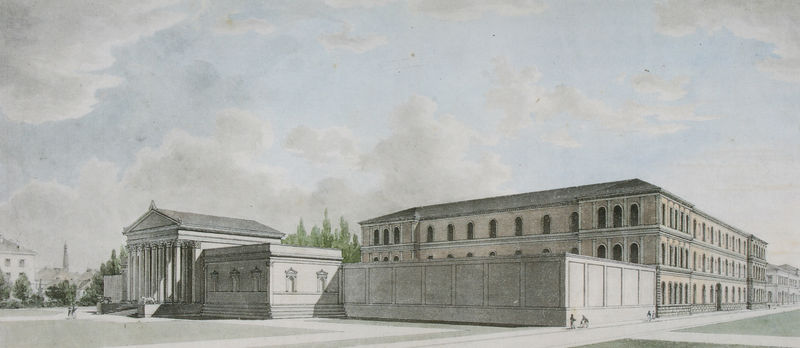
Titel: Vorentwurf Staatsbibliothek am Königsplatz/Luisenstraße
Künstler: Friedrich von Gärtner
Standort: München
Institution: Bayerische Staatsbibliothek
Schlagwörter: baum, blau, gemälde, himmel, schatten, weiß, wolken, aquarell, bäume, grün, kirchturm, menschen, stadt, fenster, grau, hell, licht, skizze, strasse, säule, säulen, tür, zeichnung, dach, gebäude, haus, rasen, schloss, weg, malerei, wand, architektur, stein, bild, häuser, kirche, sonne, decke, klassizismus, renaissance, turm, garten, skulptur, hellblau, ansicht, bogen, fassade, italien, perspektive, dächer, giebel, mauer, grafik, hof, platz, saal, rundbogen, treppe, treppen, wetter, stufen, tor, straßen, bögen, eingang, antike, münchen, palast, radierung, lithografie, entwurf, rathaus, arkaden, kapitelle, kapitell, portal, rustika, mauern, portikus, griechisch, tempel, parlament, römisch, königsplatz, schinkel, kaserne, bauwerk, aufriss, tympanon, architekturzeichnung, pinakothek, risalite, wall, fundament, kolonnaden, anicht, figurennischen, pastellzeichnung, architekutr, tempe, klasizismus, gebäude ensemble